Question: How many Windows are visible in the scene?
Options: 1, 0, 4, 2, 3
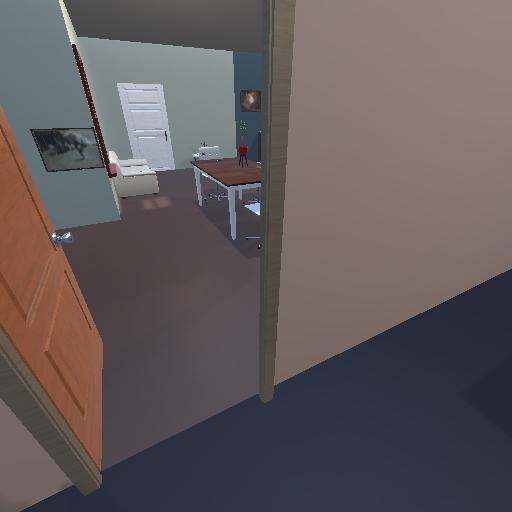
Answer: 1